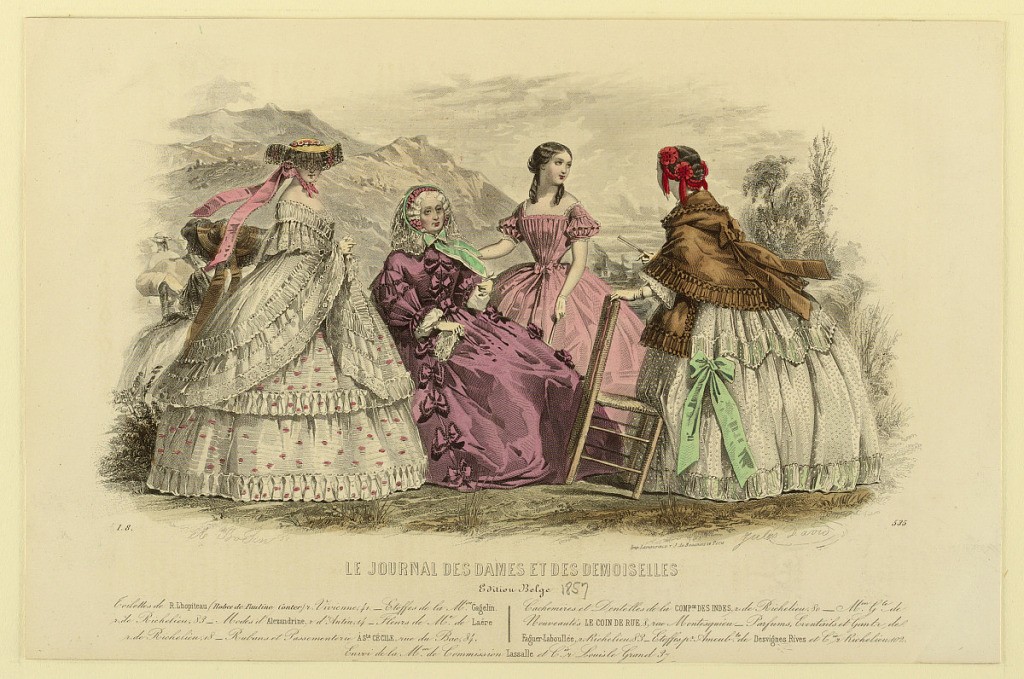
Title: Fashion Plate from Le Journal des dames et demoiselles
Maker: Jules David, French, 1808 - 1892
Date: ca. 1857
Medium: Hand-colored engraving on paper
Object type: Print
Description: Fashion plate from Le Journal des dames et demoiselles.